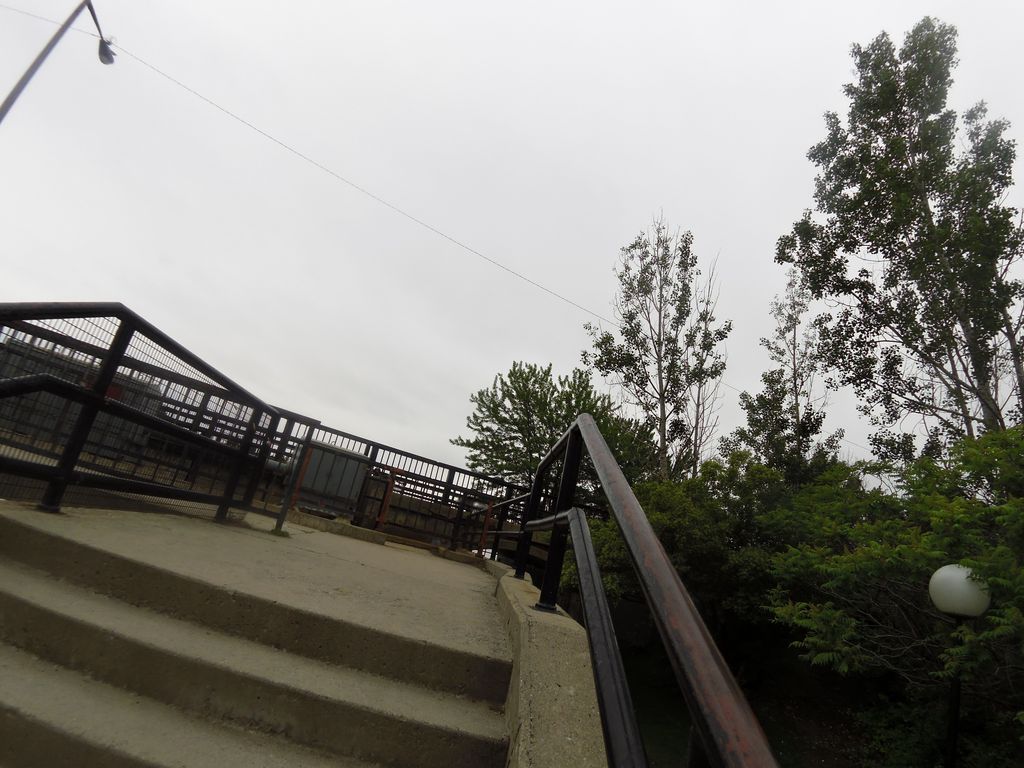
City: ottawa-gatineau